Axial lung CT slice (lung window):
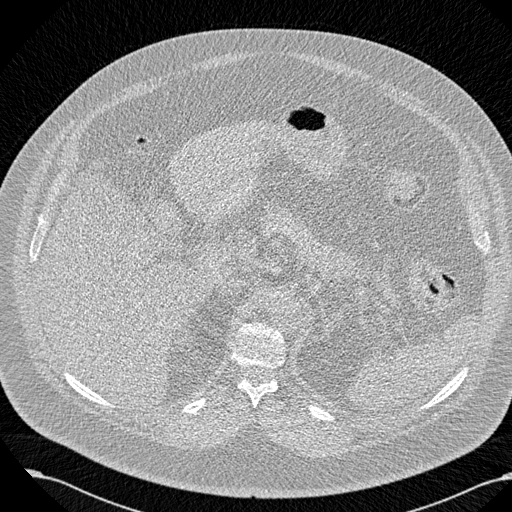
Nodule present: no